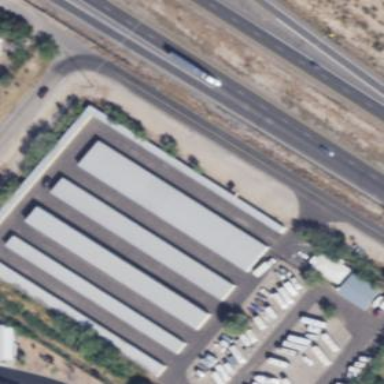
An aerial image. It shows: Building housing storage rental shop.